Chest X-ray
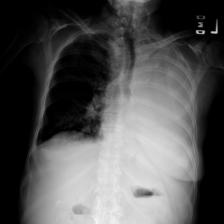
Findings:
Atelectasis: positive
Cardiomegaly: negative
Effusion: negative
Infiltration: negative
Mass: negative
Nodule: negative
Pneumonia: negative
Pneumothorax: negative
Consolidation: negative
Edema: negative
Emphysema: negative
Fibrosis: negative
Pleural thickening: negative
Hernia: negative